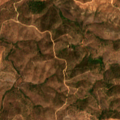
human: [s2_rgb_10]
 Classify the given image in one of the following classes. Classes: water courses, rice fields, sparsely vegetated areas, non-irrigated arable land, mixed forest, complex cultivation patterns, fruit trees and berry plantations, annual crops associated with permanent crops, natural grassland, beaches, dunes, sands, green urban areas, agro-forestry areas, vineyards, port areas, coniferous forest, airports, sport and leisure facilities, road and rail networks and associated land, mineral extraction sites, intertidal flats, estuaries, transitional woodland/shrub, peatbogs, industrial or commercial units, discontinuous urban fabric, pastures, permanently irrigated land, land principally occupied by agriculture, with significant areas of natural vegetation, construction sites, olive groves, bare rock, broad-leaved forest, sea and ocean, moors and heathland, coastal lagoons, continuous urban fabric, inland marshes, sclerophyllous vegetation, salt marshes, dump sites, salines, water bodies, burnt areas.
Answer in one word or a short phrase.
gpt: transitional woodland/shrub